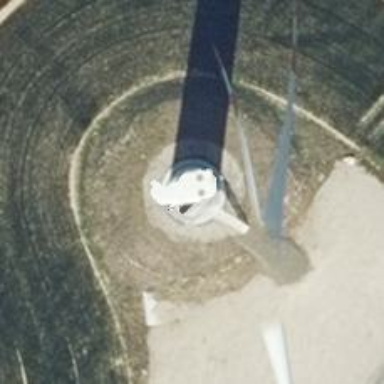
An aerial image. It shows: Wind generator with horizontal axis. The wind turbine is from Vestas.